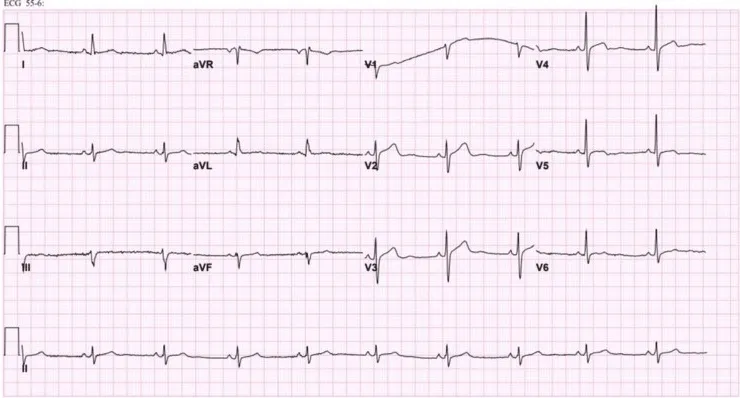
Normal ECG done in 2009.
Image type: electrography (ekg)